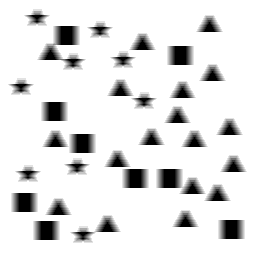
Squares: 9
Triangles: 18
Stars: 9
Total shapes: 36